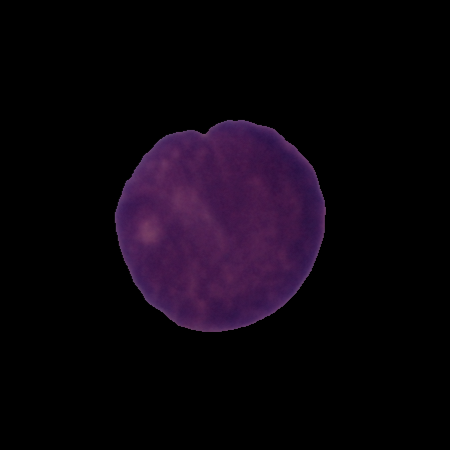
Label: cancer